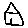
Label: house